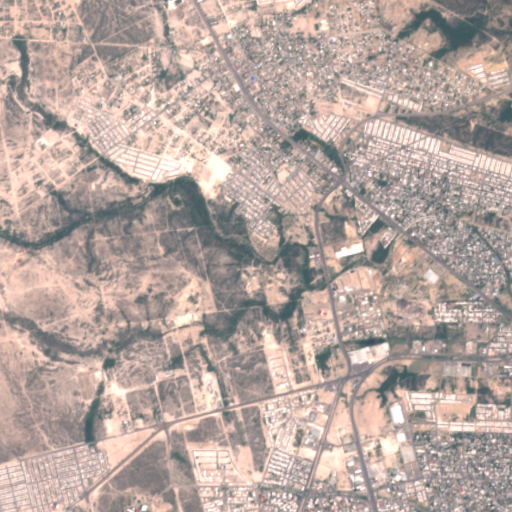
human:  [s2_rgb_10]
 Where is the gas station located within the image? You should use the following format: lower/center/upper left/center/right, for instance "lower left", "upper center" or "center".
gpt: The gas station is located in the lower center of the image.
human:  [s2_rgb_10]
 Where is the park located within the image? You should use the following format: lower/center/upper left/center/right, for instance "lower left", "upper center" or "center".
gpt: The park is located in the lower of the image.
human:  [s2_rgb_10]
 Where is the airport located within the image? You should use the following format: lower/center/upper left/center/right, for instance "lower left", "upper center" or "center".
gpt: There is no airport in the image.